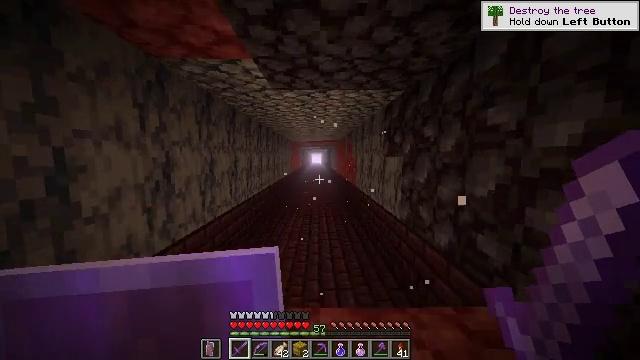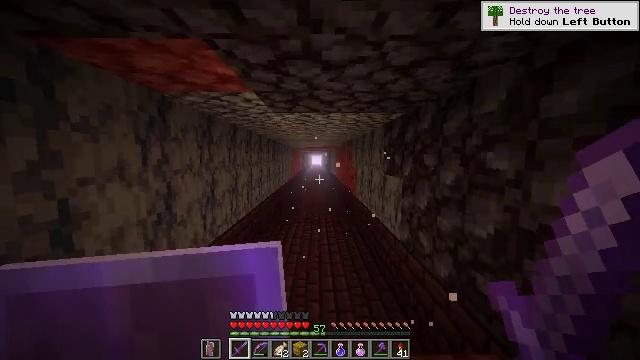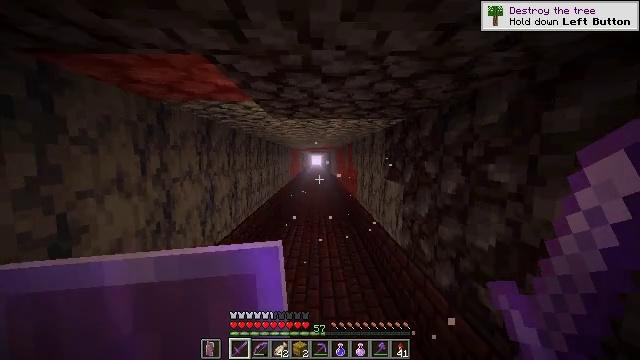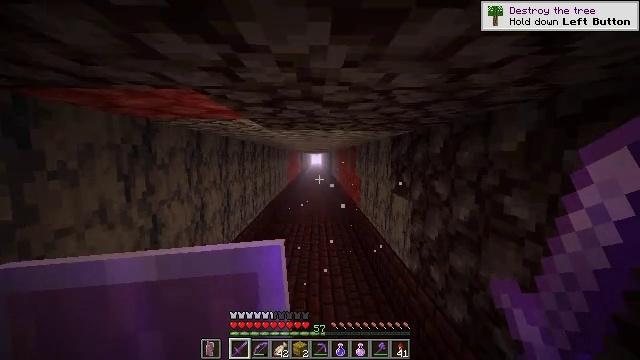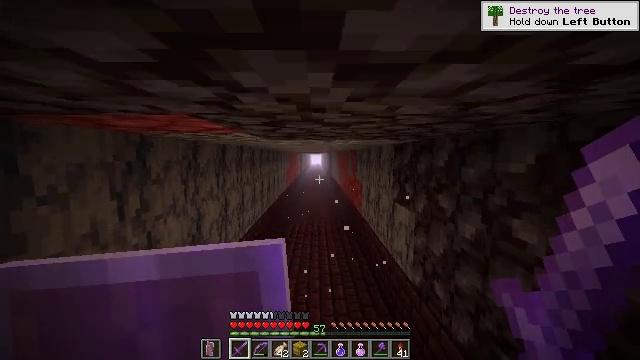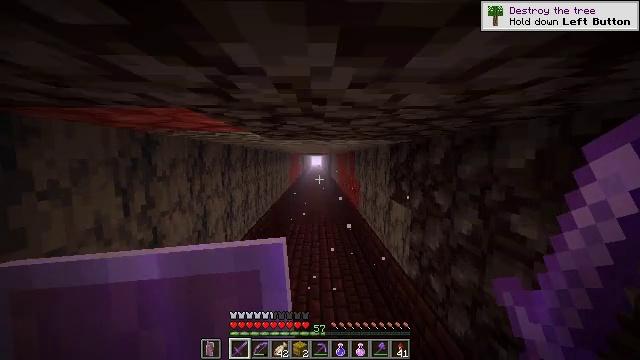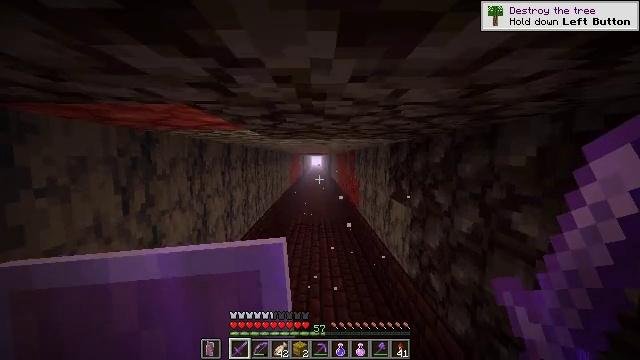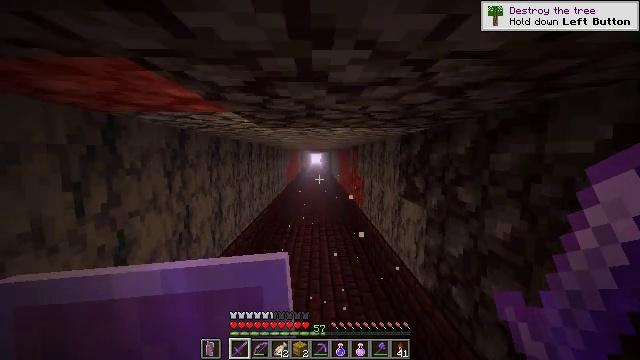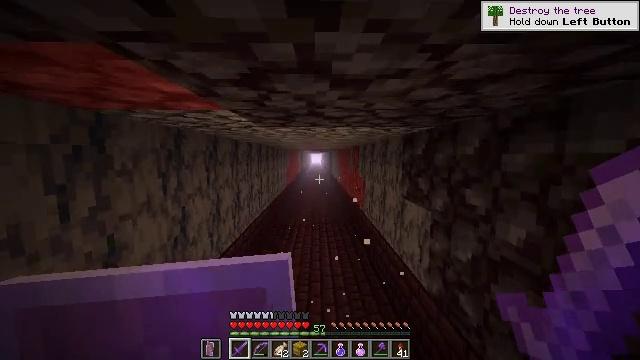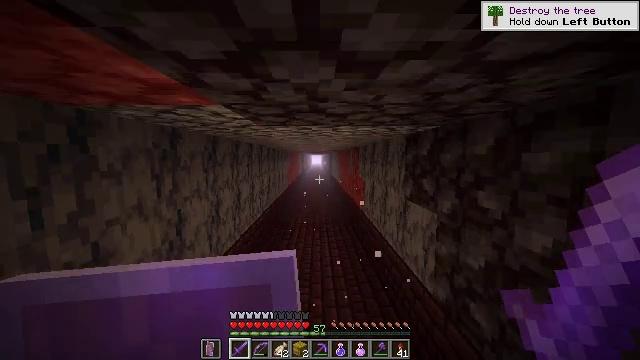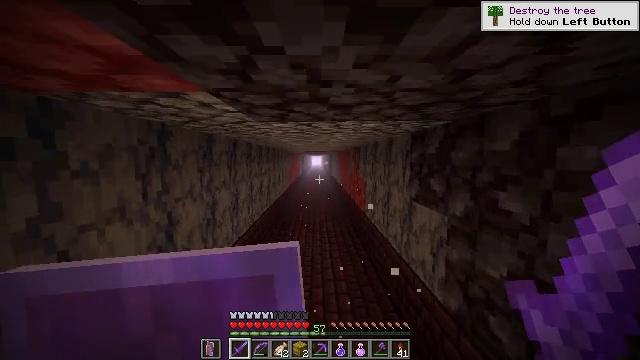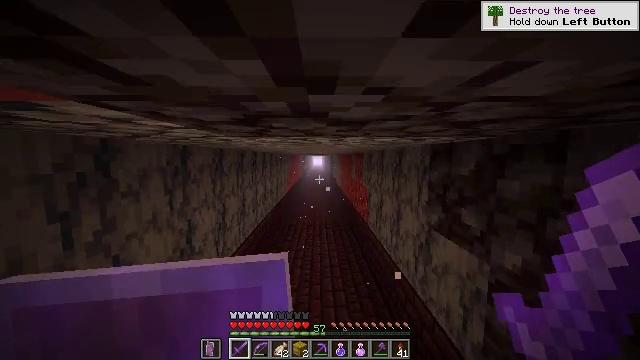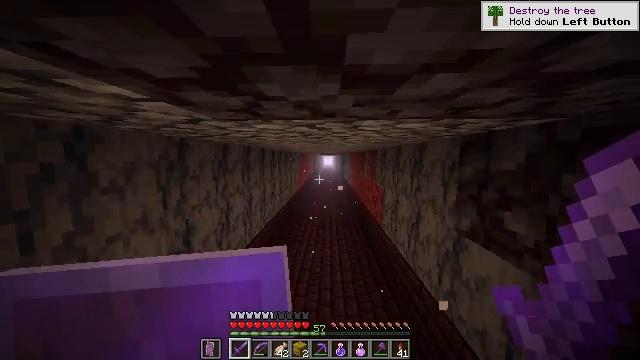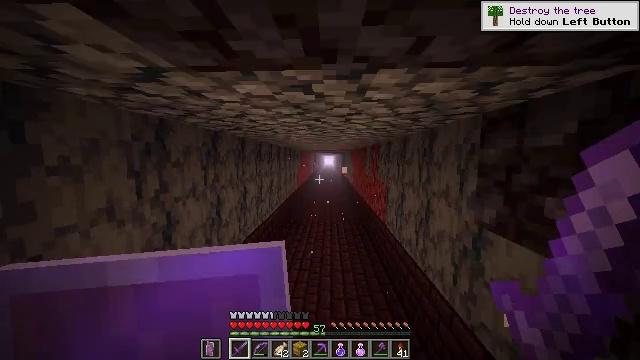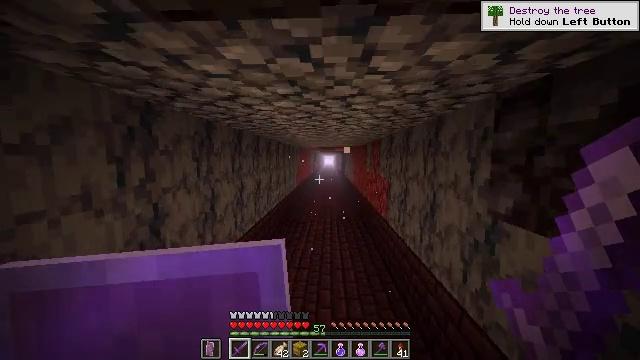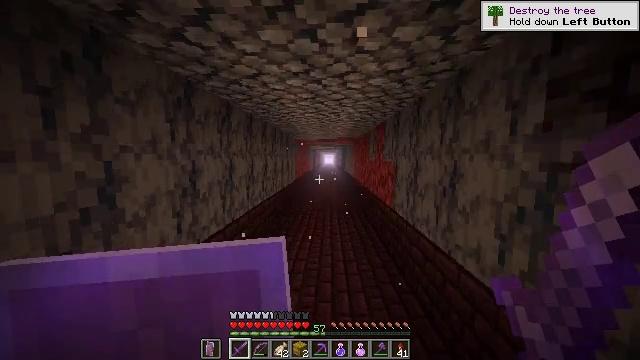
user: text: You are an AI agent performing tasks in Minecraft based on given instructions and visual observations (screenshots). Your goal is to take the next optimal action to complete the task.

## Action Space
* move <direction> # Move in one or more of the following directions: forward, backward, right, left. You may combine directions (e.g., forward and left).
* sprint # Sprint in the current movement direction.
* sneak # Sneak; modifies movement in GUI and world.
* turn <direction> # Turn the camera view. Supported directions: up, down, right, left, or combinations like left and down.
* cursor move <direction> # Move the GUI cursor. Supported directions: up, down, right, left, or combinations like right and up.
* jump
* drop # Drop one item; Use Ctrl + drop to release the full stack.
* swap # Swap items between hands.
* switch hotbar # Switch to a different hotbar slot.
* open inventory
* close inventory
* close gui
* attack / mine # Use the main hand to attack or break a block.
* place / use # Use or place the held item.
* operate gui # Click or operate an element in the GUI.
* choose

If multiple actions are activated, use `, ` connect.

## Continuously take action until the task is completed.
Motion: motion action
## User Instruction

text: Combat the magma cube.
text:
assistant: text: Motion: move forward, sprint, jump
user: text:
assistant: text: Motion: move forward, sprint, jump
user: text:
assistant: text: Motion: move forward, sprint, jump
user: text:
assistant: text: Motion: move forward, sprint
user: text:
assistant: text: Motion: move forward, sprint
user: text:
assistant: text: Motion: move forward, sprint
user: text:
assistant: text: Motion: move forward, sprint
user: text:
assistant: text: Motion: move forward, sprint
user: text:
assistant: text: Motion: move forward, sprint
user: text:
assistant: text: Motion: move forward, sprint
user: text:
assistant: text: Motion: move forward, sprint, jump
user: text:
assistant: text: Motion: move forward, sprint, turn left, jump
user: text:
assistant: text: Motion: move forward, sprint, jump
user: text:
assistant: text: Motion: move forward, sprint, jump
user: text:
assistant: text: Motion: move forward, sprint
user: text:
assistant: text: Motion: move forward, sprint
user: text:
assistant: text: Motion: move forward, sprint
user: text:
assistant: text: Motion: move forward, sprint
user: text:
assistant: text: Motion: move forward, sprint
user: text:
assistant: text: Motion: move forward, sprint
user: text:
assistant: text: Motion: move forward, sprint, jump
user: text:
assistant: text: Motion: move forward, sprint, turn right, jump
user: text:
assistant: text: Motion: move forward, sprint, turn right, jump
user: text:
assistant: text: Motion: move forward, sprint, jump
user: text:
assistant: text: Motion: move forward, sprint
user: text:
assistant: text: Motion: move forward, sprint
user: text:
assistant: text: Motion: move forward, sprint
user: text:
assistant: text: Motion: move forward, sprint
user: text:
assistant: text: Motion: move forward, sprint
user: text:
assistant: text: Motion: move forward, sprint